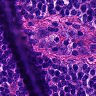
Metastatic tissue present: no